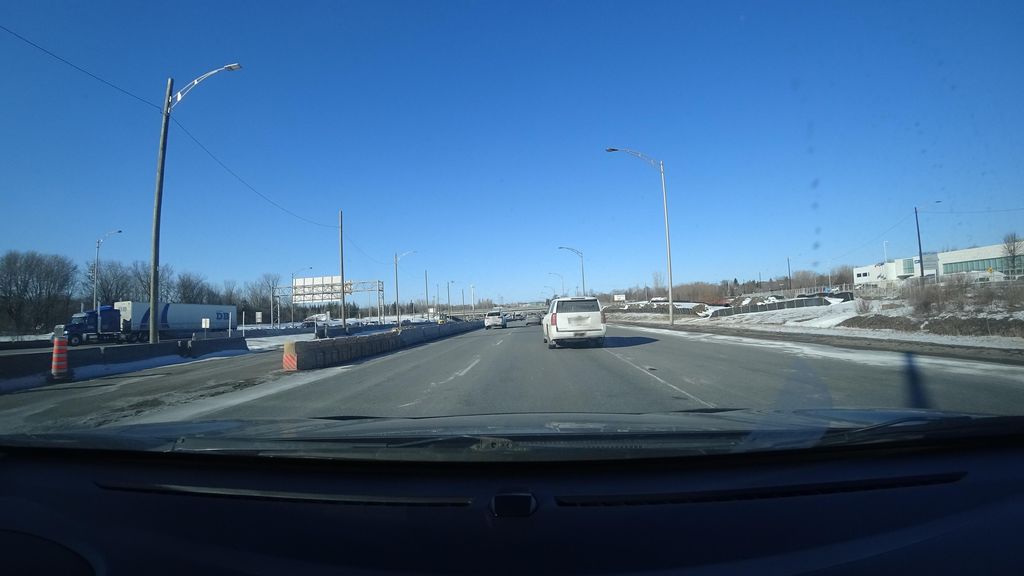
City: quebec_city